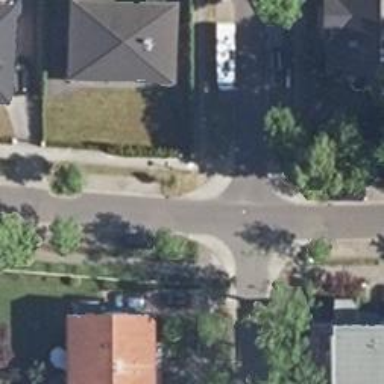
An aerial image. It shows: Sidewalk along the footway.